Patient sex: M
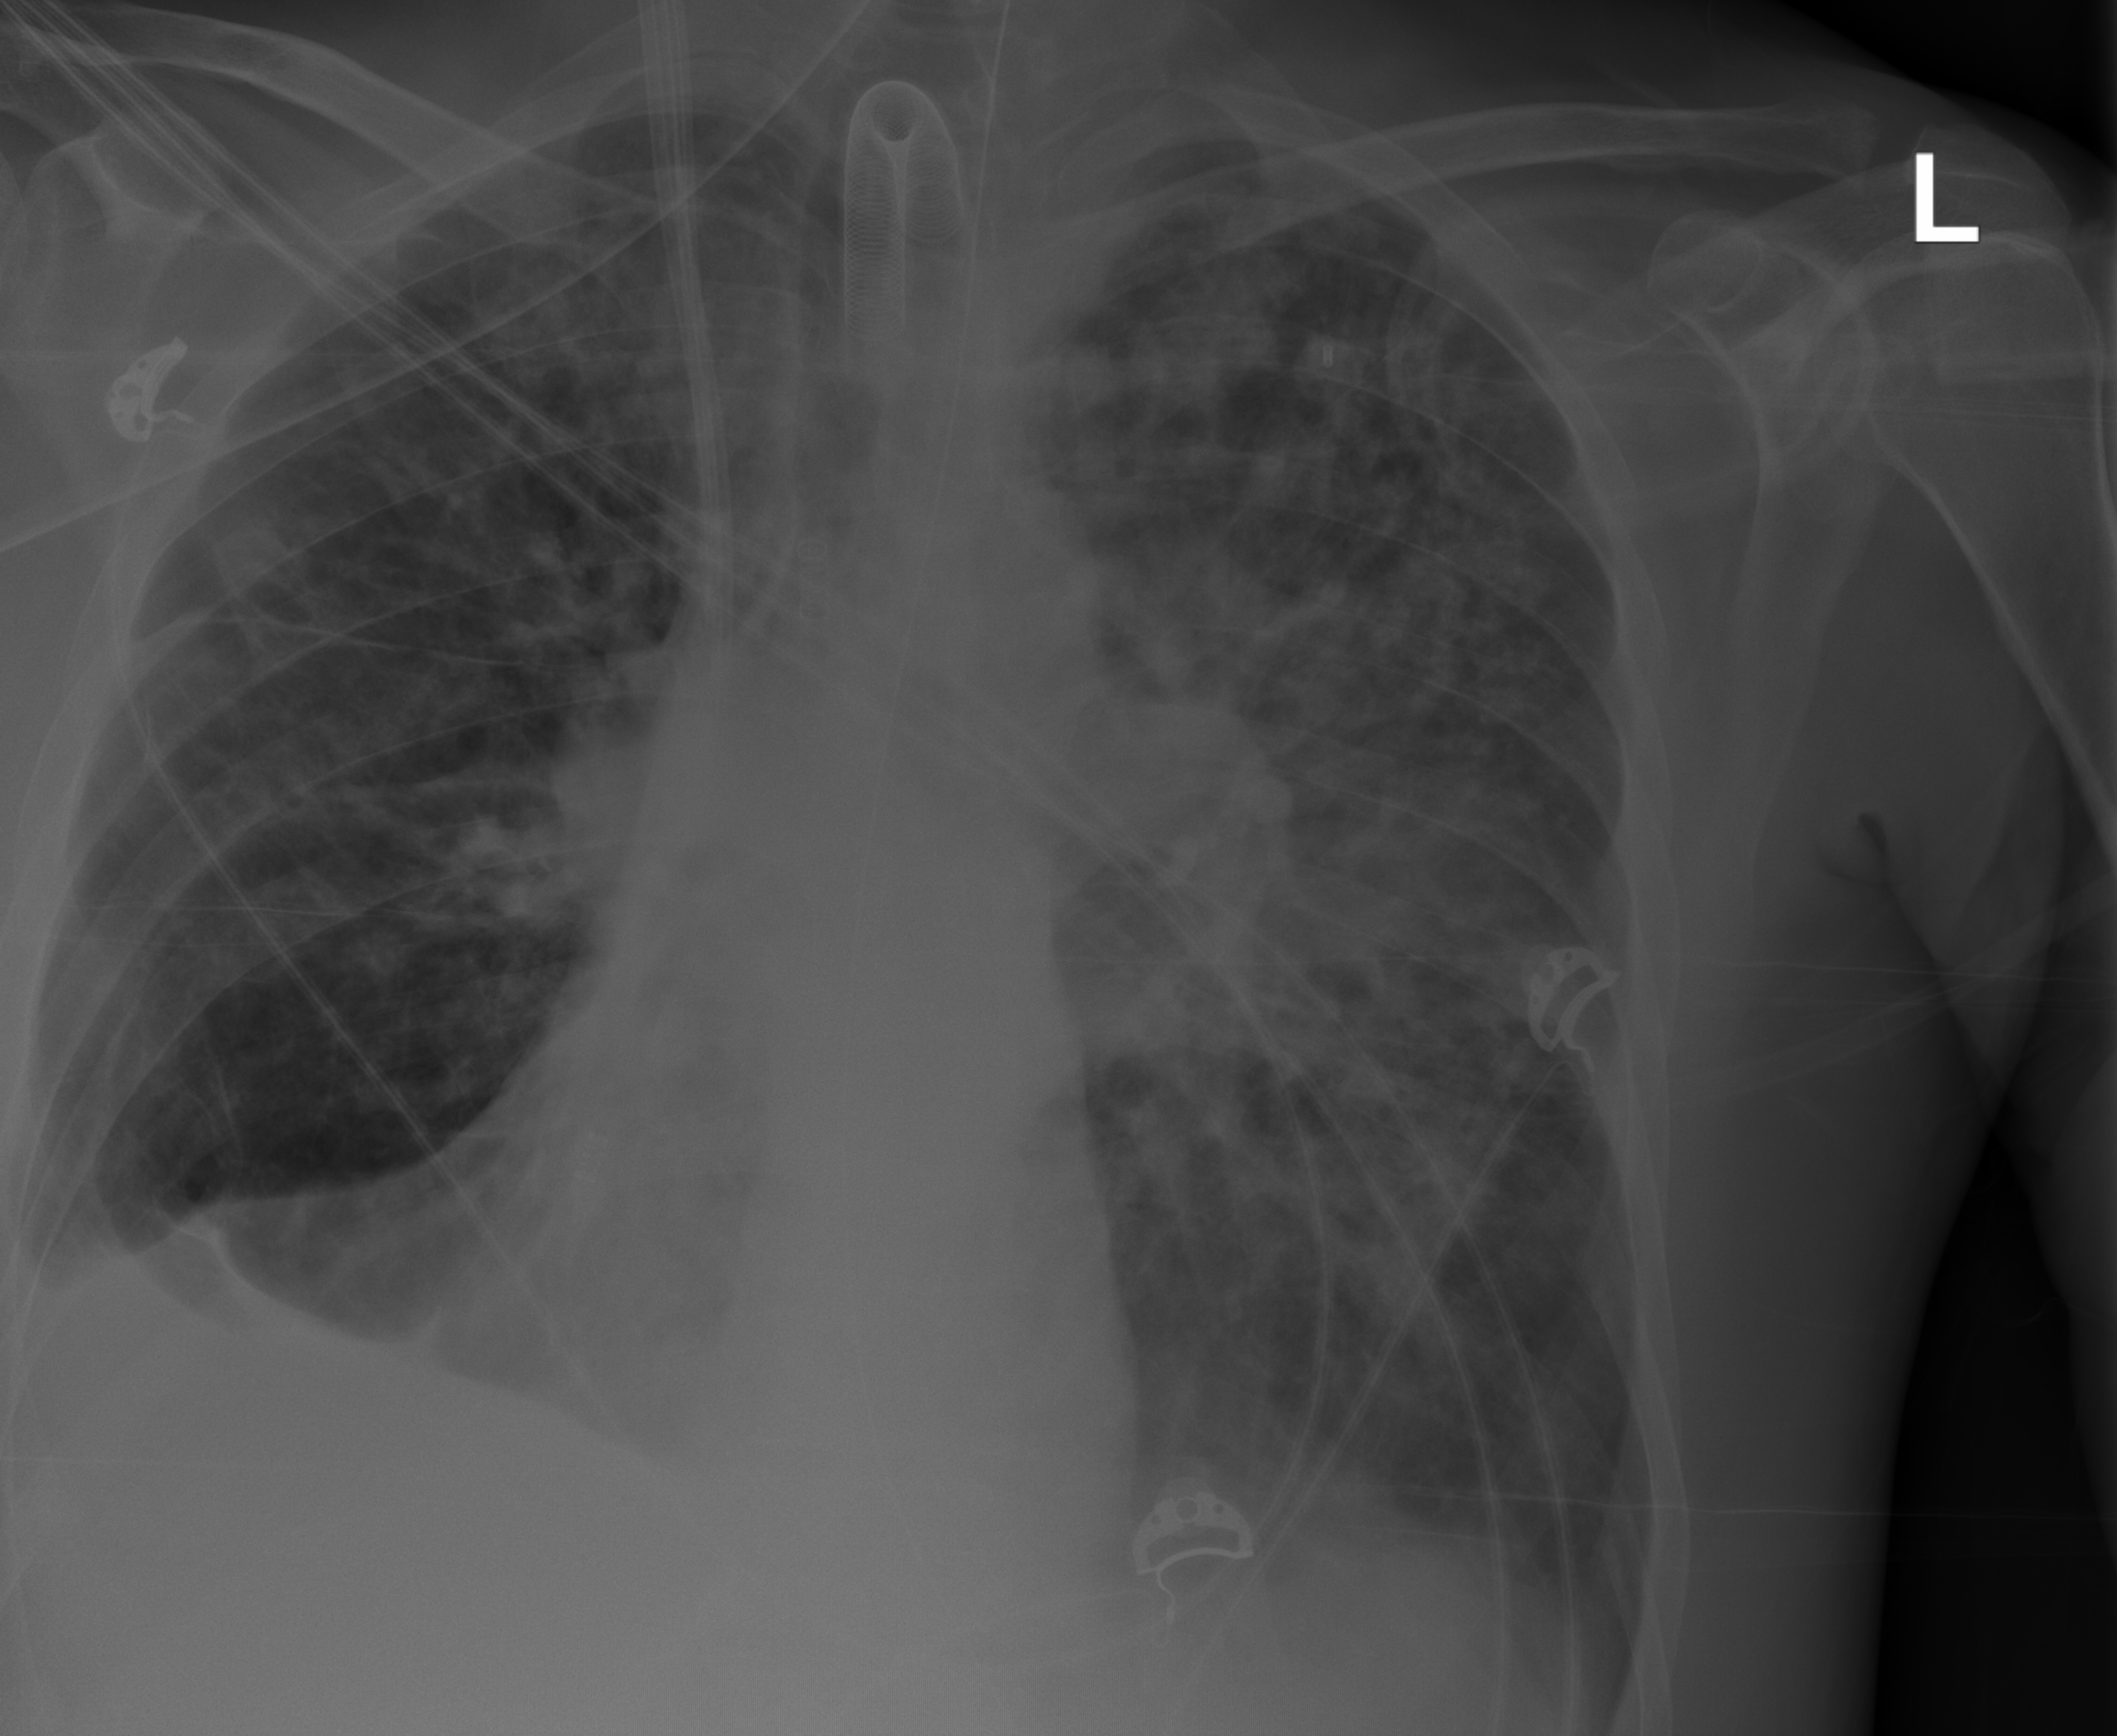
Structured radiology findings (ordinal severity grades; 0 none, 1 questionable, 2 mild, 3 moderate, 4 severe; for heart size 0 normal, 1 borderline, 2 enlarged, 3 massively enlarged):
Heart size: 0
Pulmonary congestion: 2
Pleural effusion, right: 3
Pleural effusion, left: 2
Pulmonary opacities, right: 3
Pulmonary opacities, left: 4
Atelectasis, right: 2
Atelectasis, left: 2